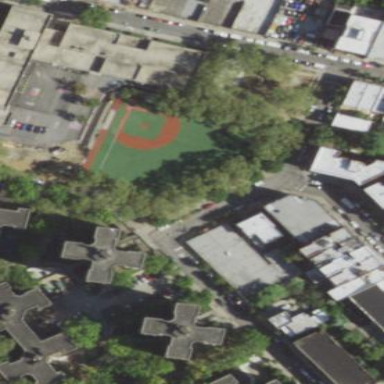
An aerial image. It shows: Baseball pitch for leisure and sports activities.